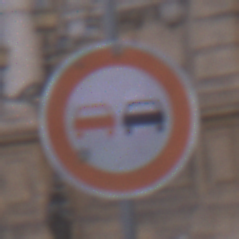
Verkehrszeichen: Ueberholverbot
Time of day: SunriseSunset
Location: Outdoor (Urban)
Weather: PartlyCloudy
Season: NotSpecified
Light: Natural